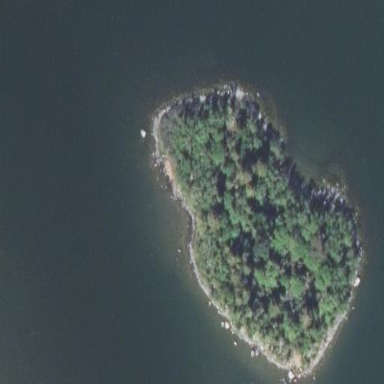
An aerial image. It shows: Islet located along the natural coastline.